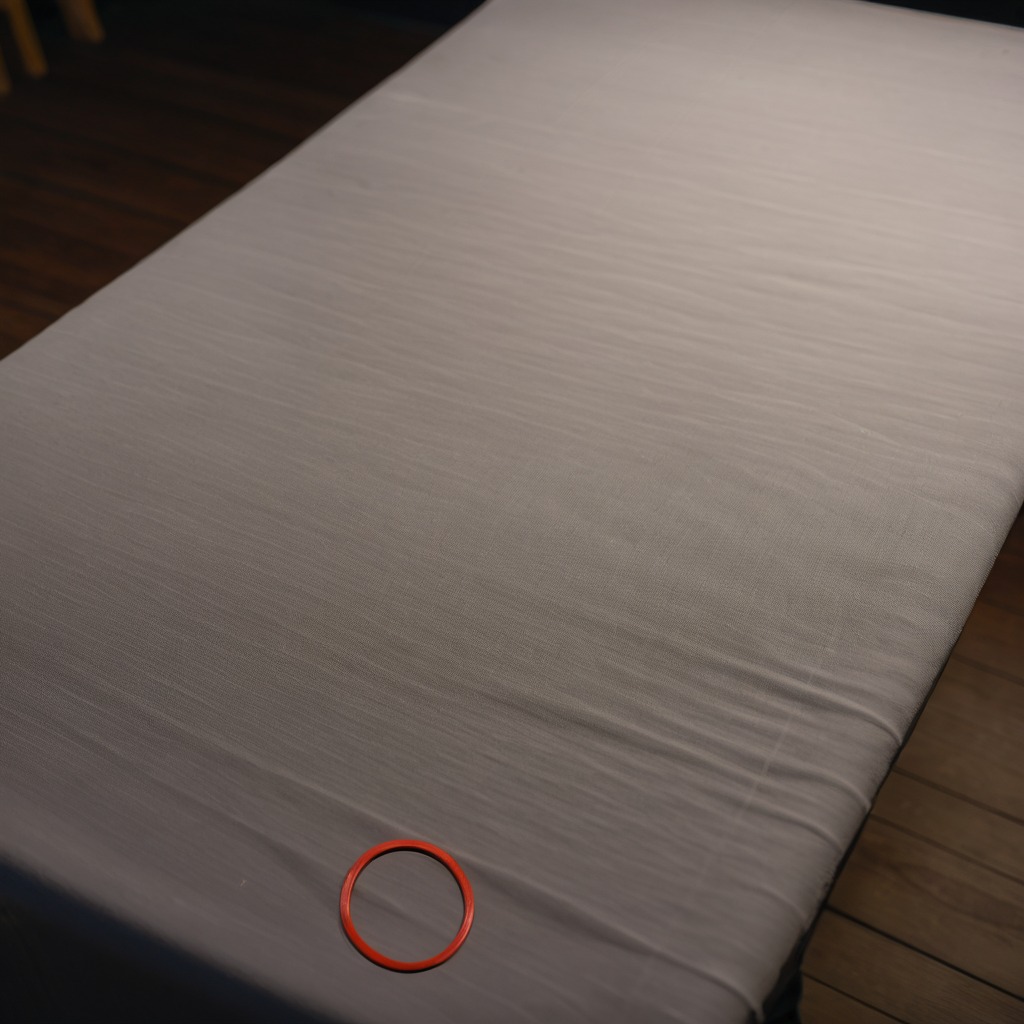
A rubber O-ring is lying on a wooden table.